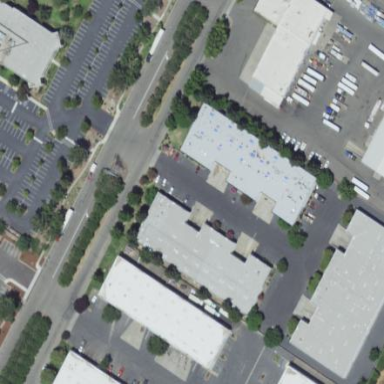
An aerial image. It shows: Industrial building.